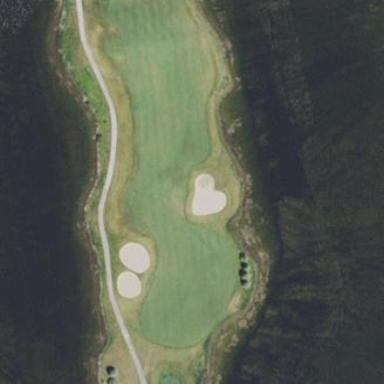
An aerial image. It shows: Golf fairway surrounded by grass.